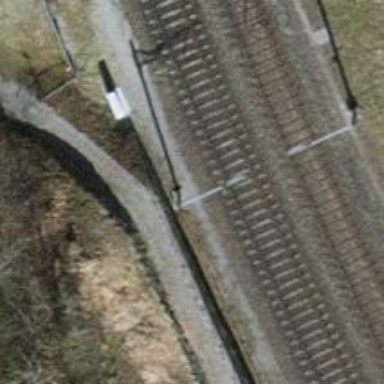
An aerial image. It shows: Railway milestone.